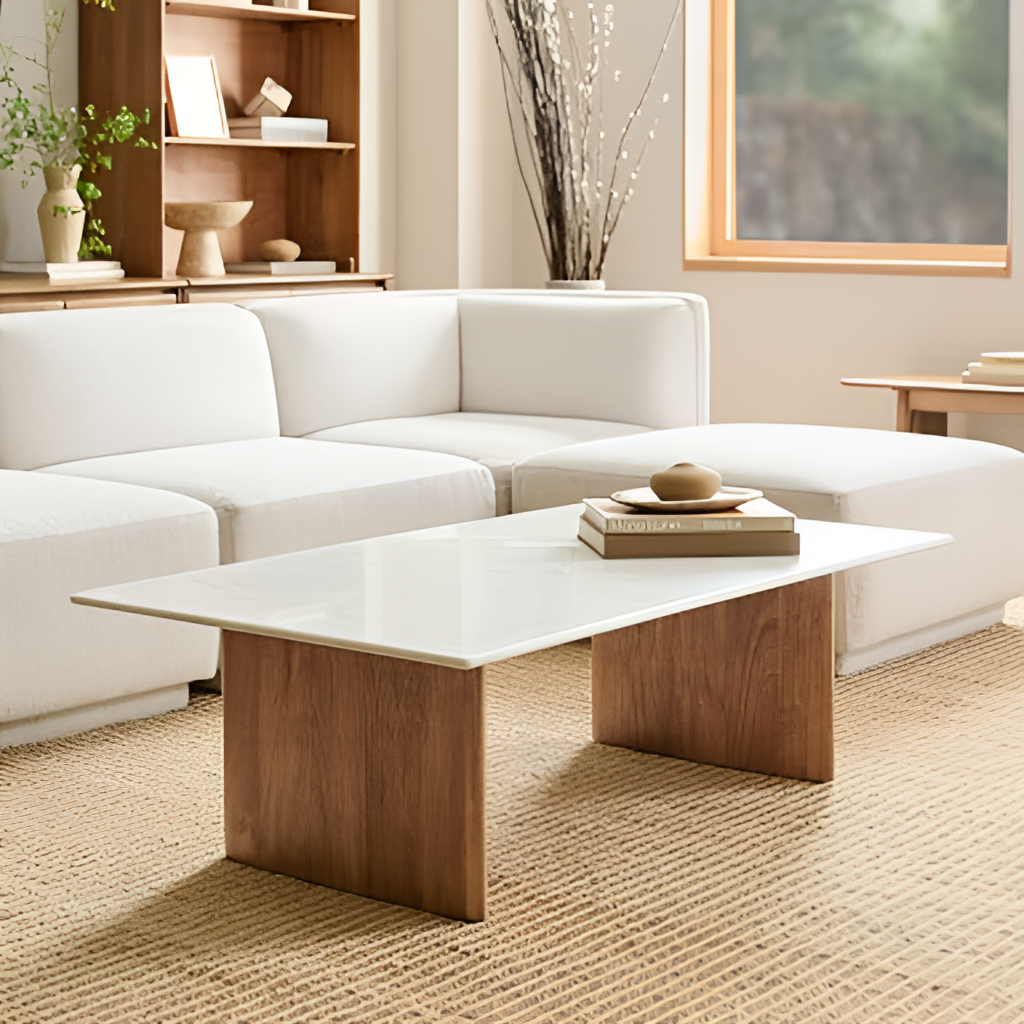
fabric sectional sofa, living room, beige paint wallpaper, with solid pattern, contemporary, beige carpet flooring, with large grid pattern